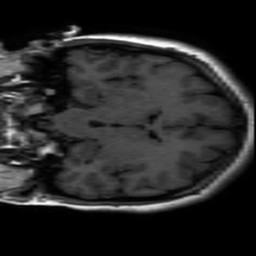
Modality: inplaneT1
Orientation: coronal
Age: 18
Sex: female
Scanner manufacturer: ge
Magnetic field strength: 3 T
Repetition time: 2.297 s
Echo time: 0.02273 s